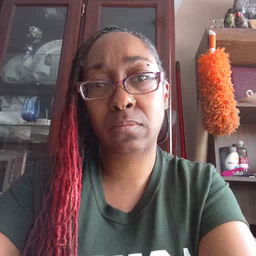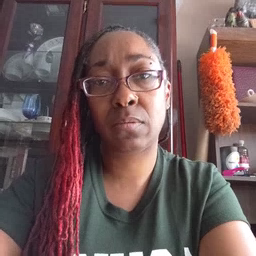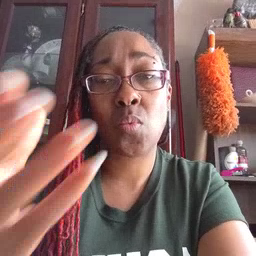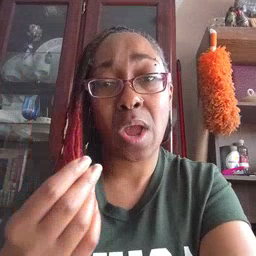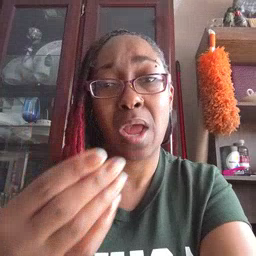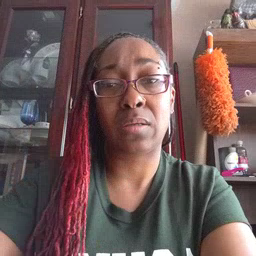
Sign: wet